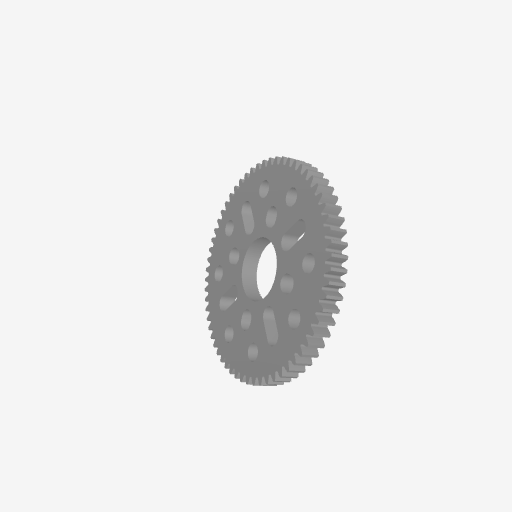
Part: HubMountAcetalGear60T